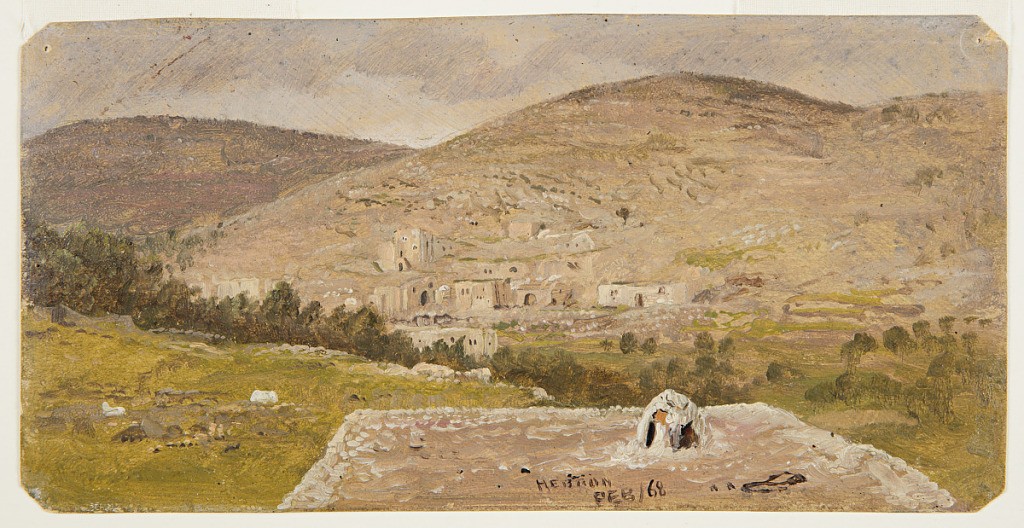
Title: Overlooking Hebron, Palestine
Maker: Frederic Edwin Church, American, 1826–1900
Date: February 13-15, 1868
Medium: Oil paint and graphite on paperboard
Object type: drawing
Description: Landscape sketch showing a view of Hebron, Palestine from an elevated perspective. A rectangular space, possibly a roof, is shown in foreground with some kind of hive-shaped structure. Beyond a slope in the foreground, the city of Hebron is visible in the middle distance, nestled at the floor of a mountain valley. Several rectilinear structures are discernable at center. Dry, rugged hills rise behind the city, leading to a view of a cloud sky along the upper margin.